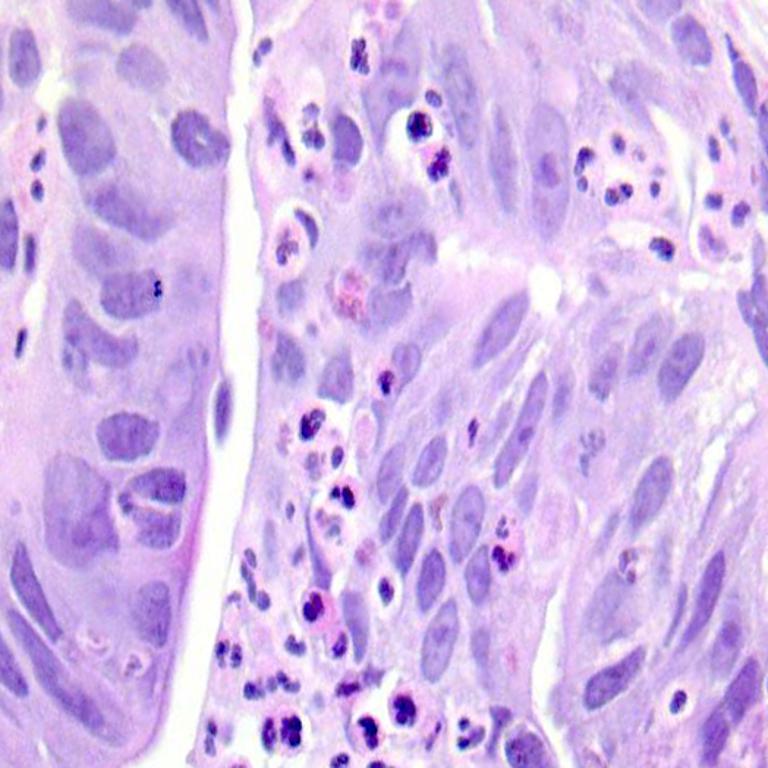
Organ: colon
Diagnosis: adenocarcinomas